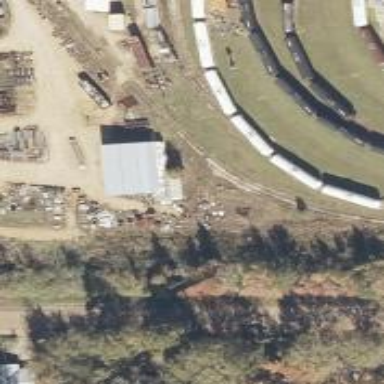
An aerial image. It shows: Rail spur service.